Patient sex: M
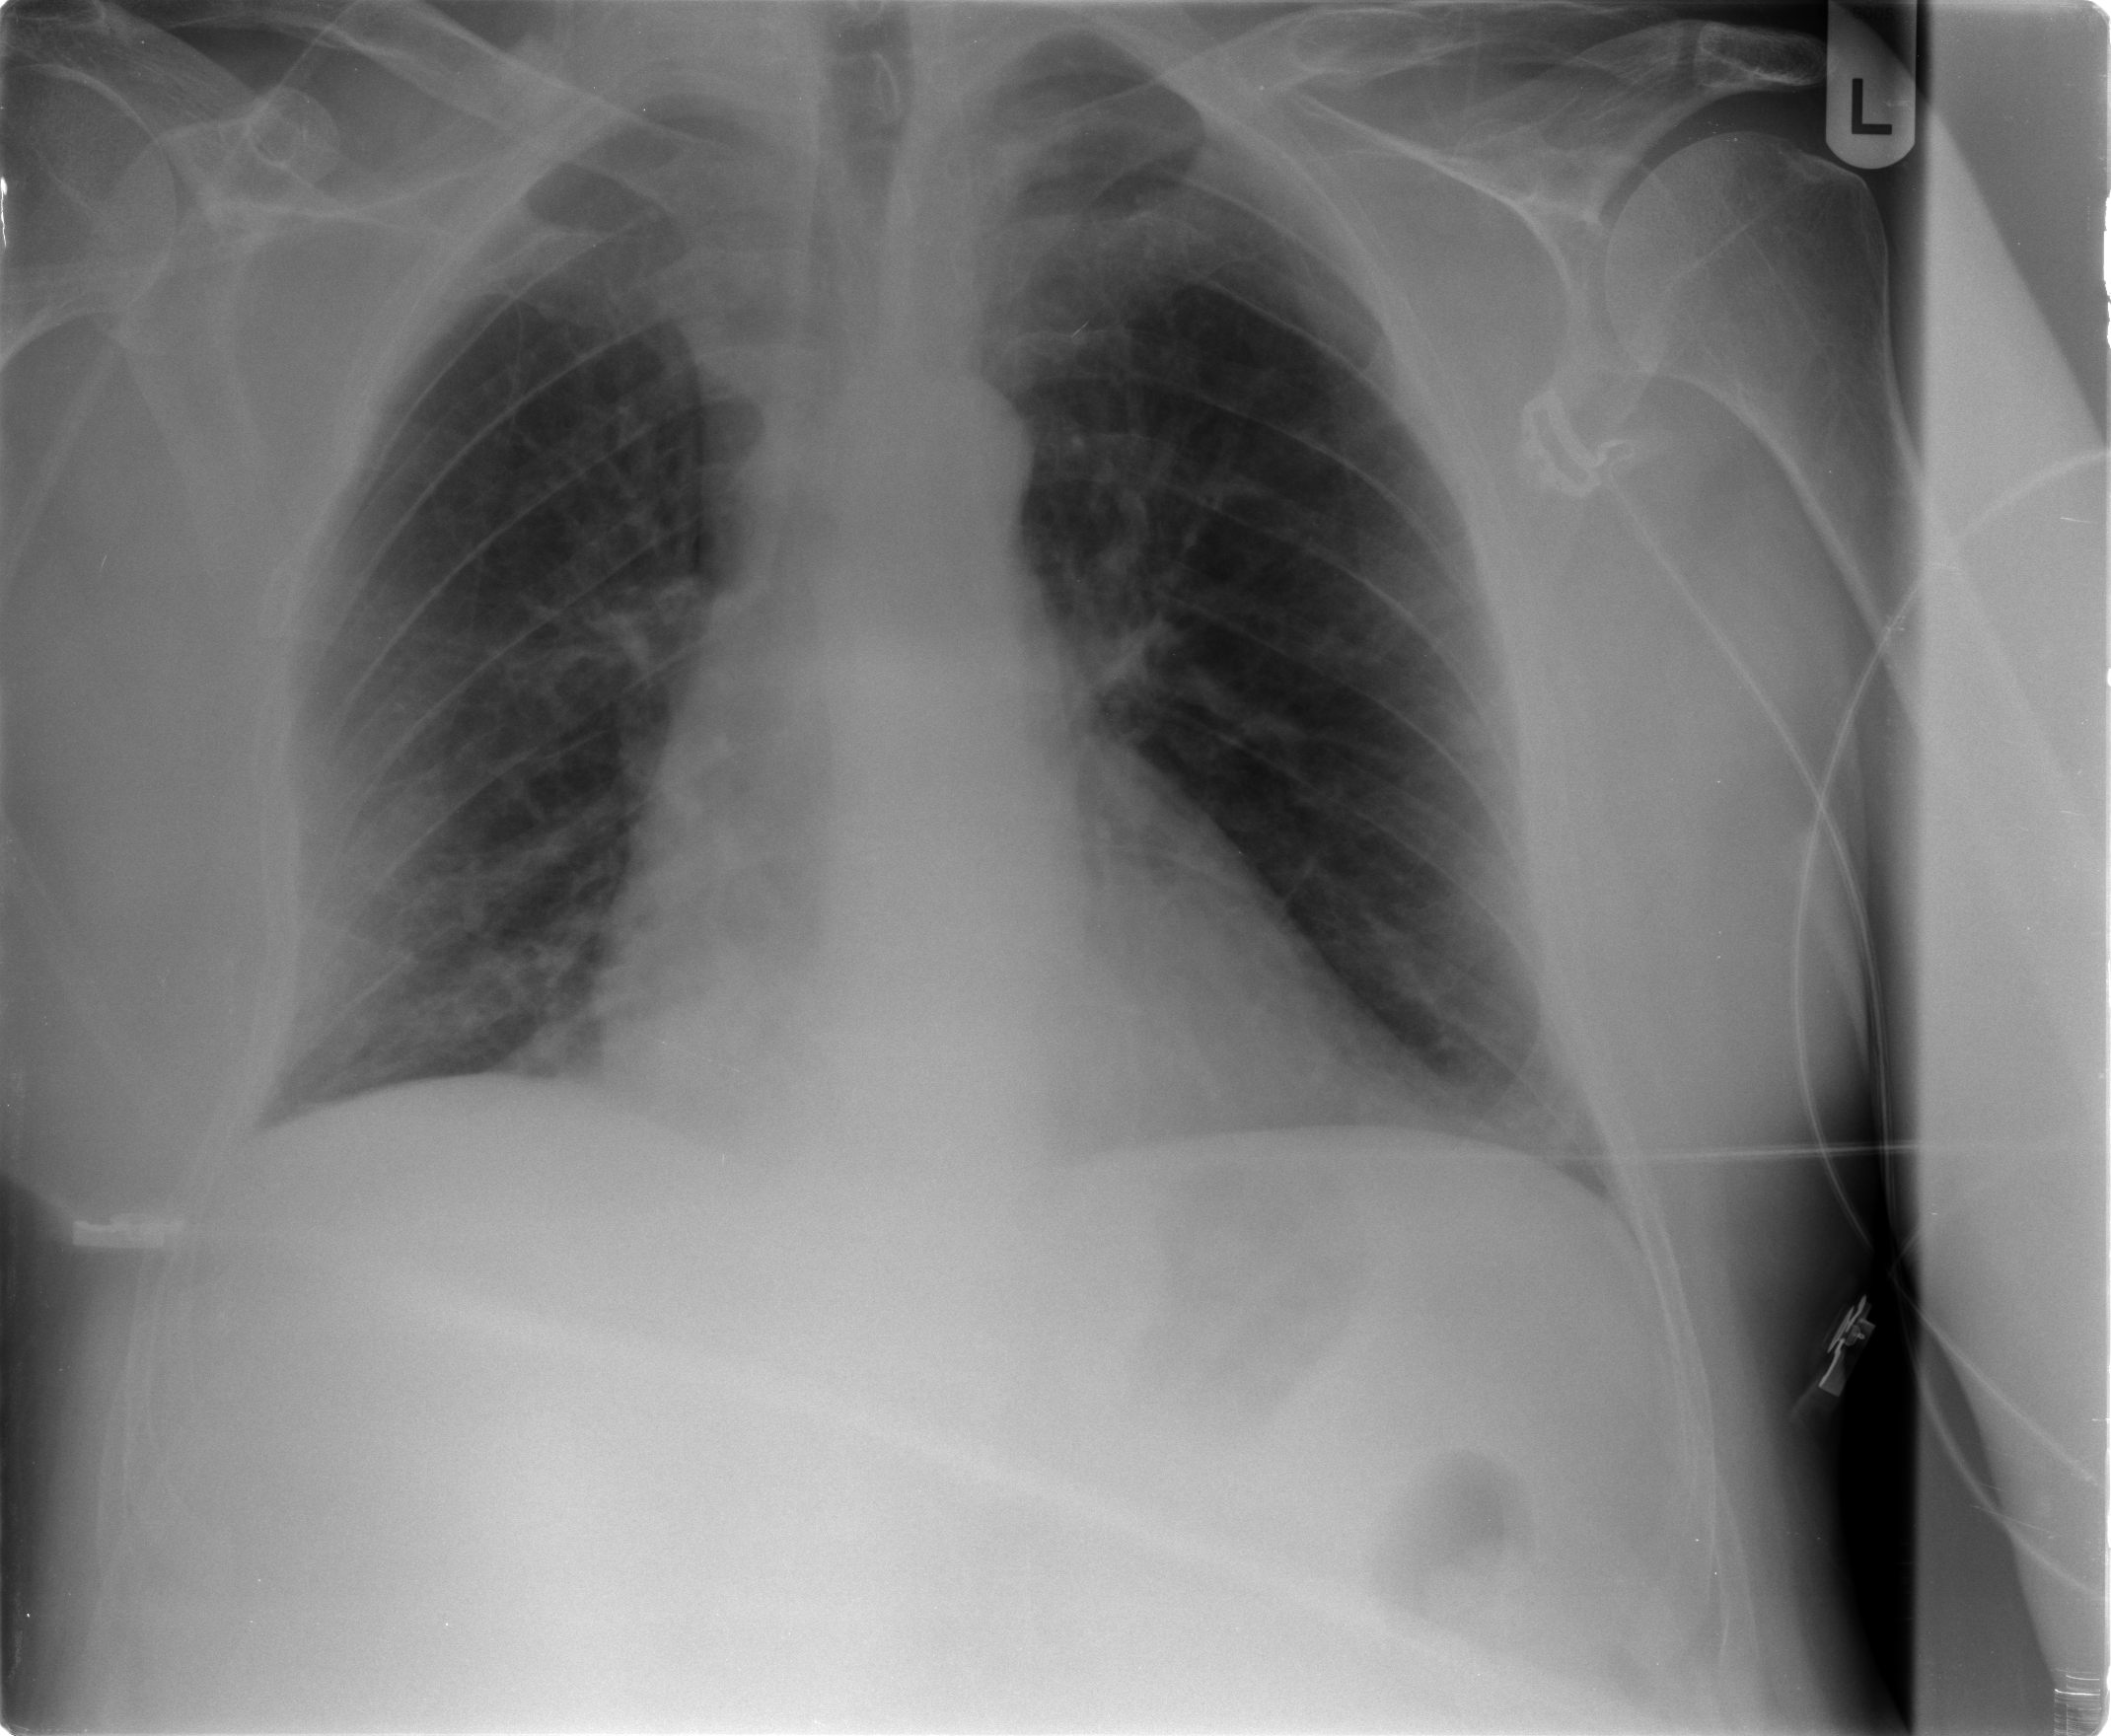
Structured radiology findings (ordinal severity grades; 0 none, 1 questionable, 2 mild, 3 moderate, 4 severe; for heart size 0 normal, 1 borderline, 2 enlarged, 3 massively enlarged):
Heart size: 0
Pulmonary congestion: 0
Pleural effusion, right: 0
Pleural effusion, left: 0
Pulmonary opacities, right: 1
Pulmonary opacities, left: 1
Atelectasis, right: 1
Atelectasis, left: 1